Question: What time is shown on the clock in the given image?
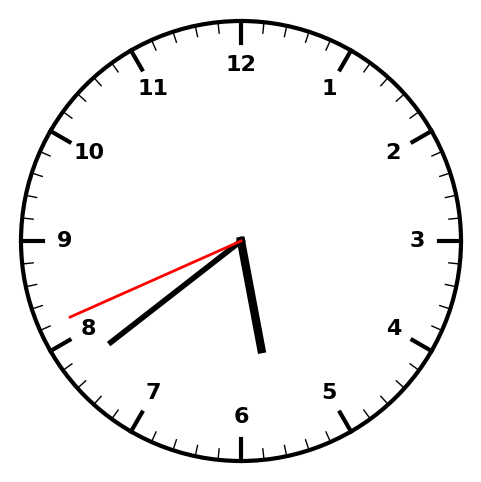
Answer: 05:38:41